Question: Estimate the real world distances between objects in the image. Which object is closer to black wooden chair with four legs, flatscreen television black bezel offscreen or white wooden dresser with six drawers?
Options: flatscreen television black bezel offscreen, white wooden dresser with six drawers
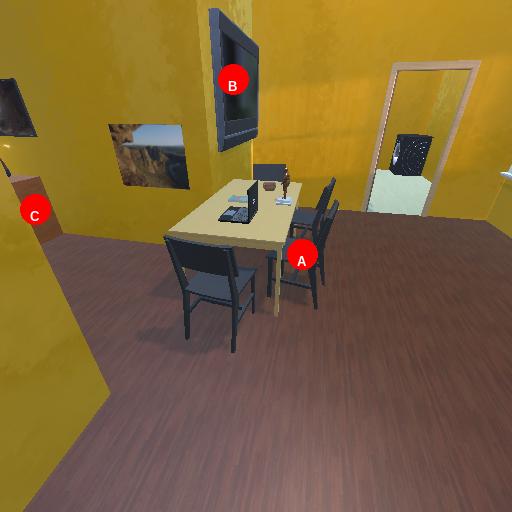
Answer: flatscreen television black bezel offscreen